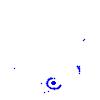
Particle: proton